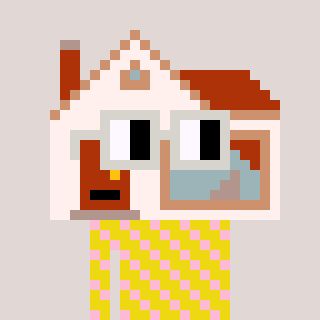
a pixel art character with square light gray glasses, a house-shaped head and a yellow-colored body on a warm background